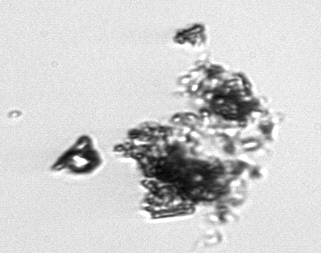
Label: Thalassiosira_TAG_external_detritus